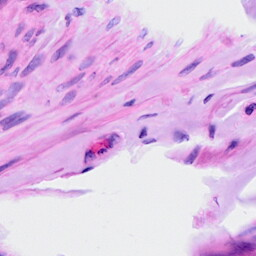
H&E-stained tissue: Ovarian